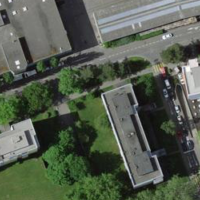
EUNIS habitat code: 54
Species observed at this site:
Salvia pratensis